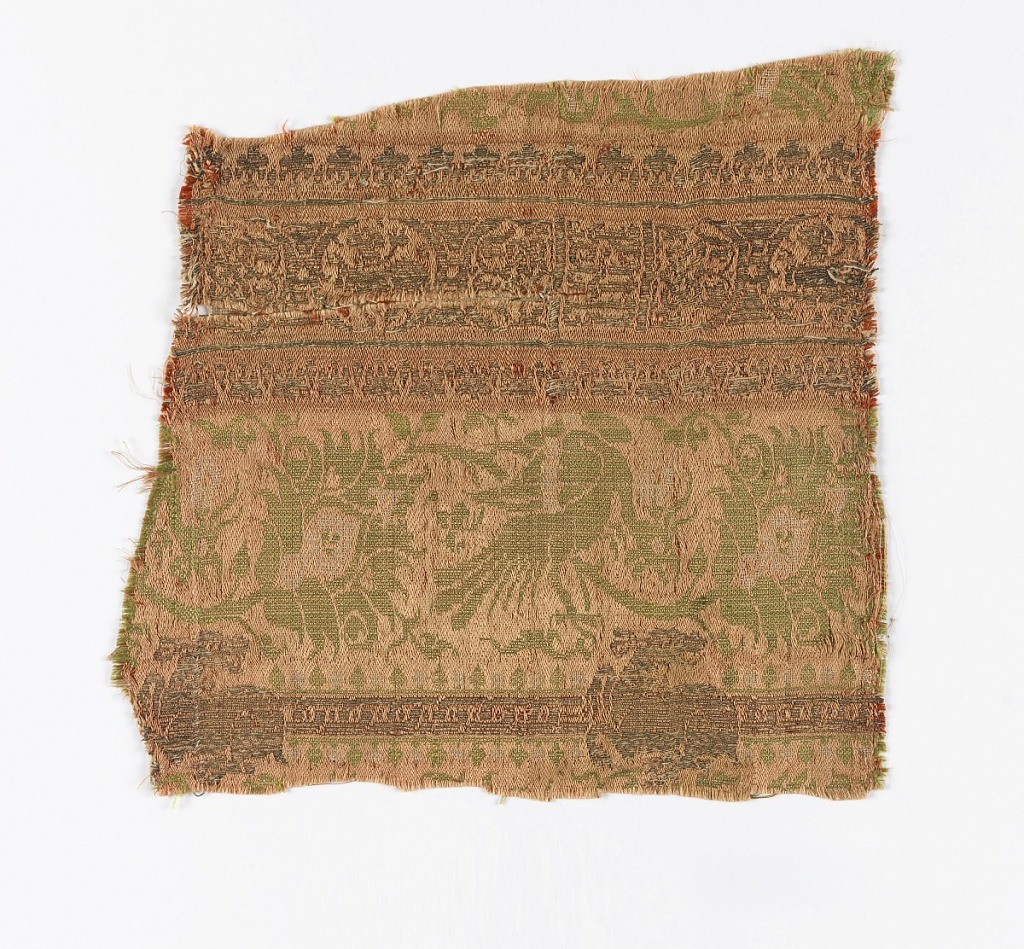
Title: Fragment
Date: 14th century
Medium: silk, metal wrapped linen Technique: 2/1 twill patterned by plain weave
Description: Horizontal bands of pattern; metallic band with a repeat of kneeling gazelles,  phoenix flanked by pomegranate buds, then bands of gold metallic ornament